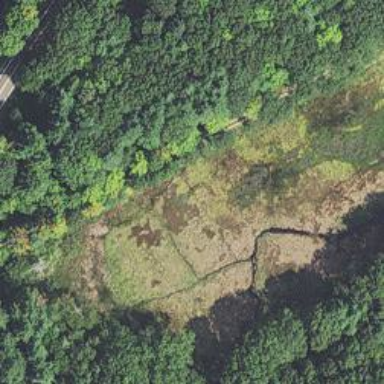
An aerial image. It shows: Abandoned railway alongside service driveway.